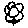
Label: flower